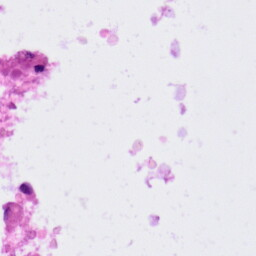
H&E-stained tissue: Colon